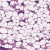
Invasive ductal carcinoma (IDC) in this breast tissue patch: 0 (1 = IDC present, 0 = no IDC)